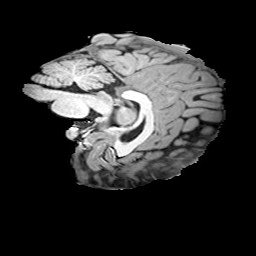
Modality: T1w
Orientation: sagittal
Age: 19
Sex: female
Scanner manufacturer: siemens
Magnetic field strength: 3 T
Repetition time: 2 s
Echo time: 0.0024 s